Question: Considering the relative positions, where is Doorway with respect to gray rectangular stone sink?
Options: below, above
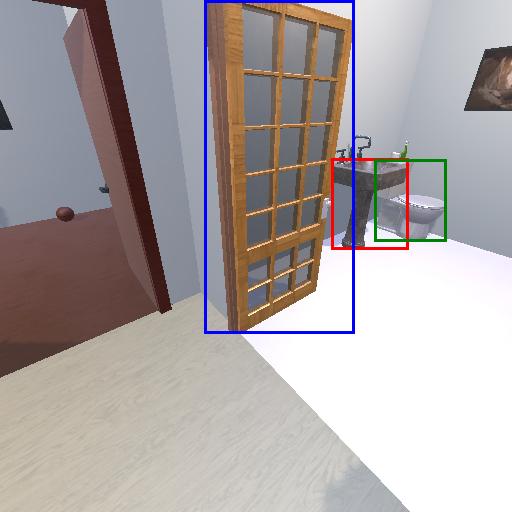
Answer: below